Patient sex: F
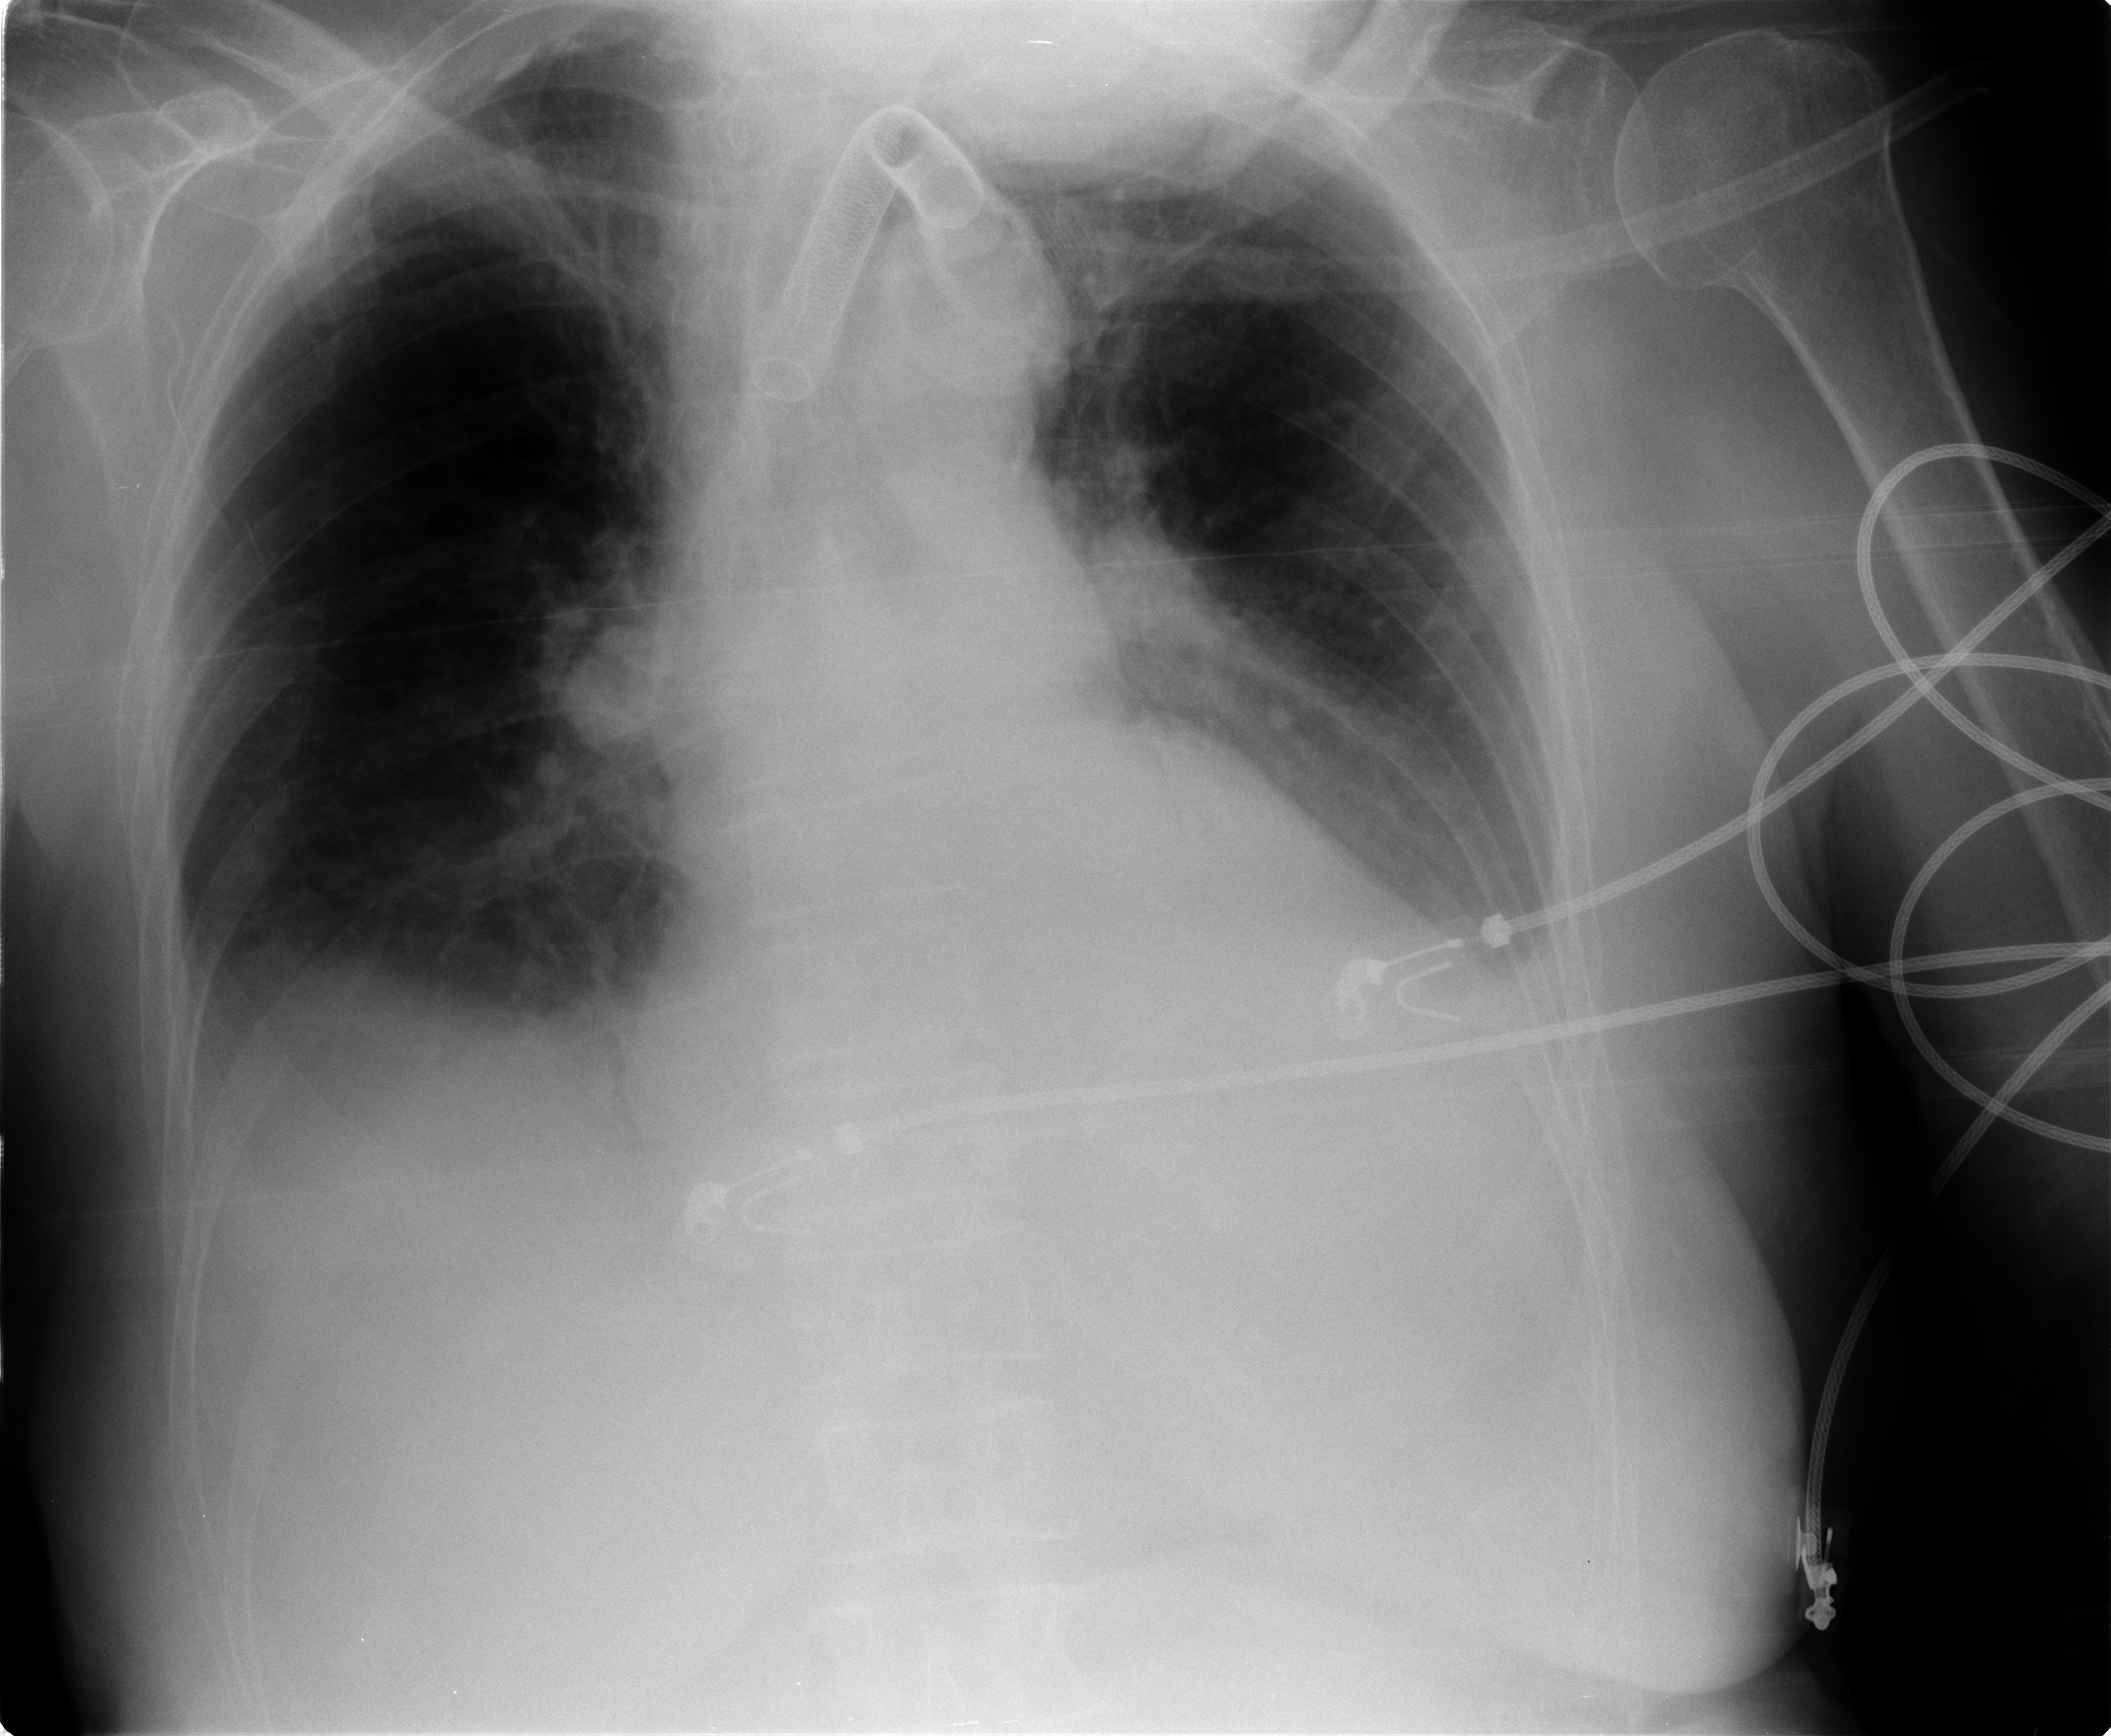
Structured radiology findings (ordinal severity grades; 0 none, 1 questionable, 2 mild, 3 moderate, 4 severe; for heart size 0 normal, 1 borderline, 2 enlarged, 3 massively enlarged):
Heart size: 1
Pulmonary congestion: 2
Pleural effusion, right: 3
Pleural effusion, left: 2
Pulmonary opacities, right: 2
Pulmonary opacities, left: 2
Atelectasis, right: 2
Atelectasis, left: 2